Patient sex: M
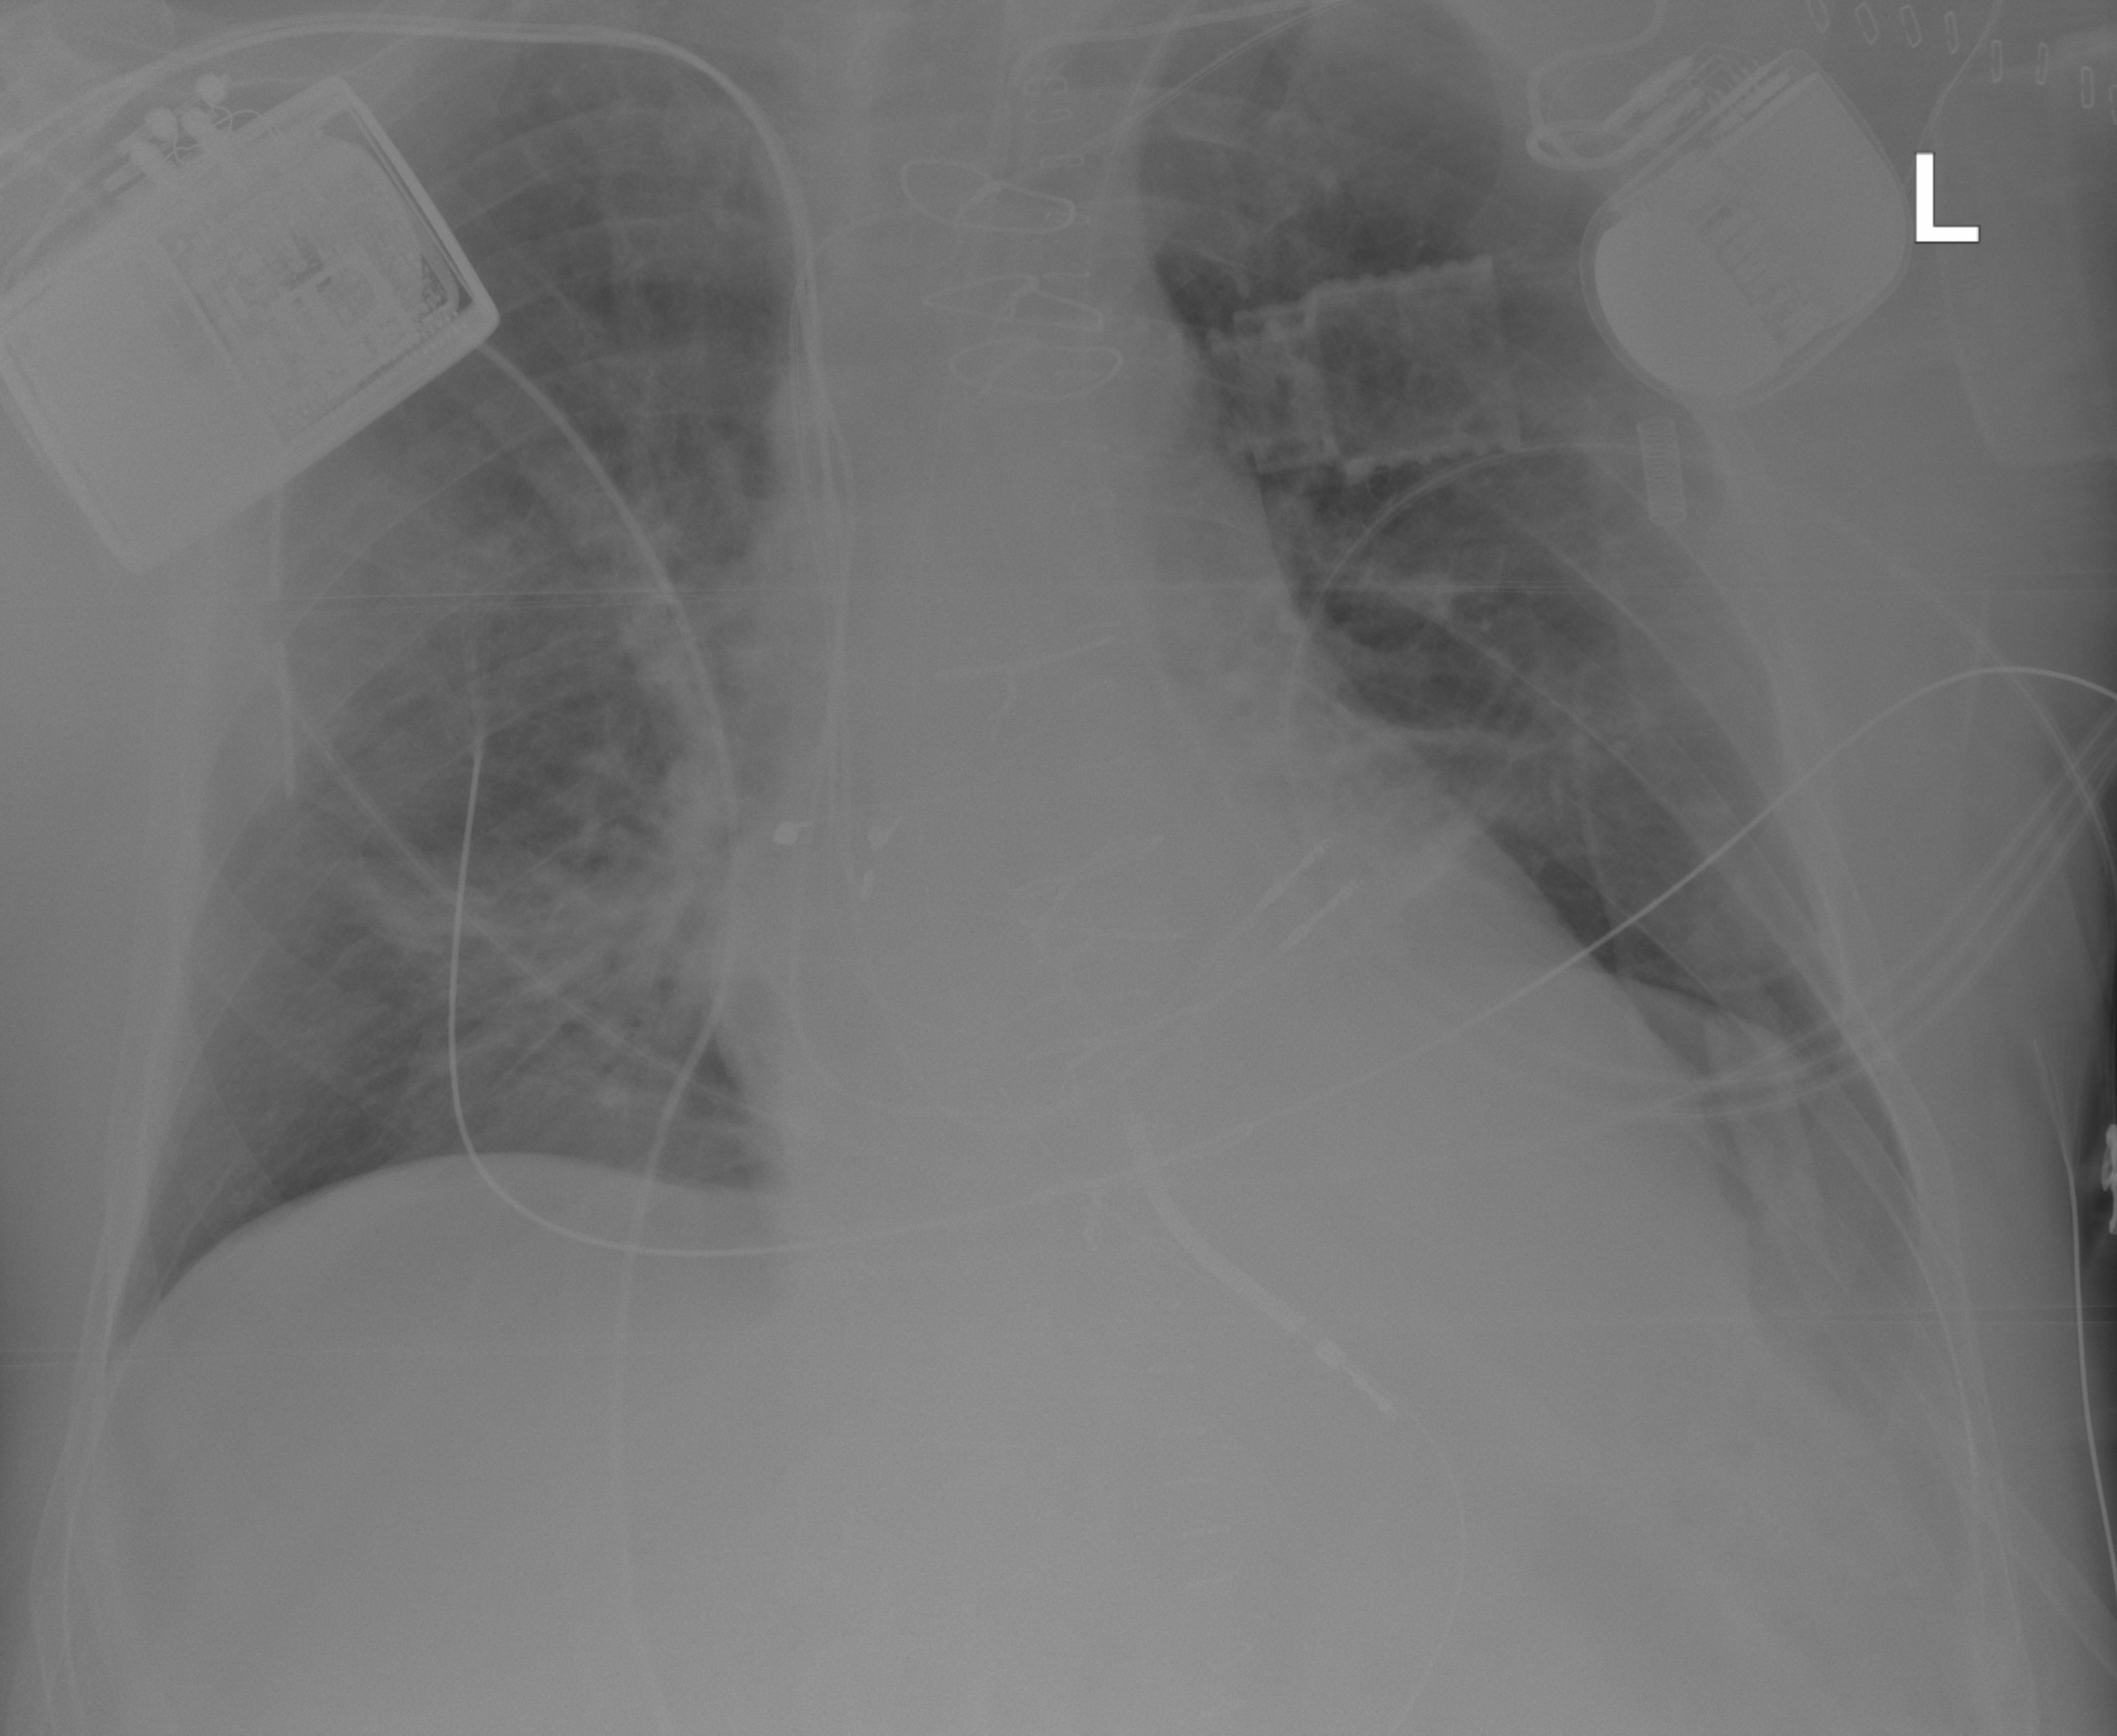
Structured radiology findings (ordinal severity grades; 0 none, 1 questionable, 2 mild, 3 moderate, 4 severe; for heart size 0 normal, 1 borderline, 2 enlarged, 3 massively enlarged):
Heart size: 0
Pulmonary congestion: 0
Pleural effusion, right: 0
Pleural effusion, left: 0
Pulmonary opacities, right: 2
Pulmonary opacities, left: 0
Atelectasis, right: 2
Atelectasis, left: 0